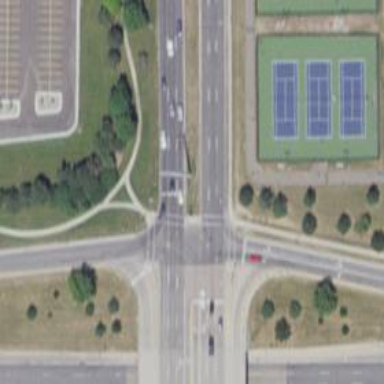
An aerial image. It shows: Footway located on traffic island.